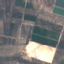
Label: PermanentCrop